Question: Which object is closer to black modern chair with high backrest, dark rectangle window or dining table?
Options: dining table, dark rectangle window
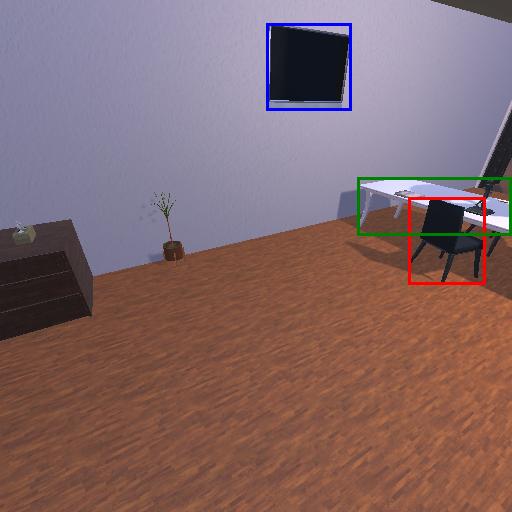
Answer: dining table